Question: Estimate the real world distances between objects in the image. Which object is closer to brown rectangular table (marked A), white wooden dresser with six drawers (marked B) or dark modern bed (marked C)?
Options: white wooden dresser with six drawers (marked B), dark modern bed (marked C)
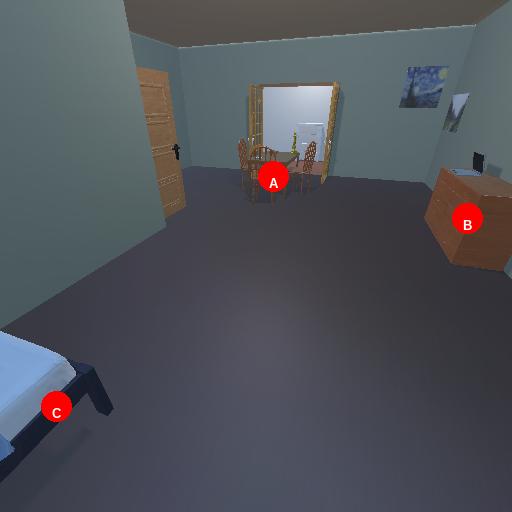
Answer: white wooden dresser with six drawers (marked B)